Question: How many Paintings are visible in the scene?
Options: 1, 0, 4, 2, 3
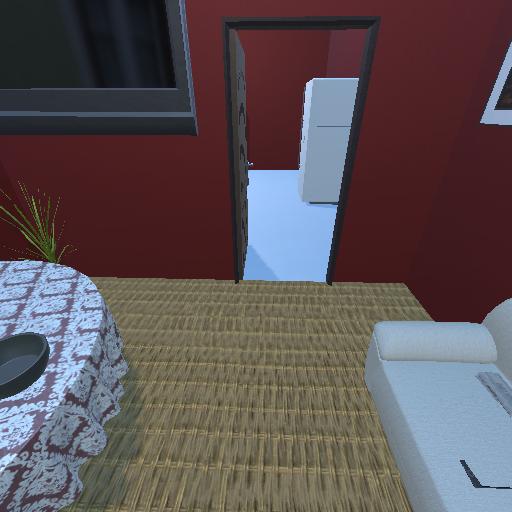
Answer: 1